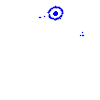
Particle: kaon